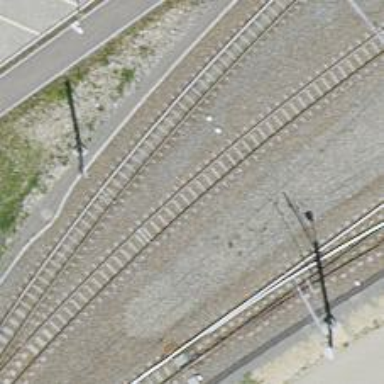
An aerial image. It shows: Narrow-gauge railway siding with contact lines for electrification.